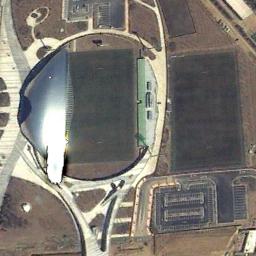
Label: stadium